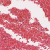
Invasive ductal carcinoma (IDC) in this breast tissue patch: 0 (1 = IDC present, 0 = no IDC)